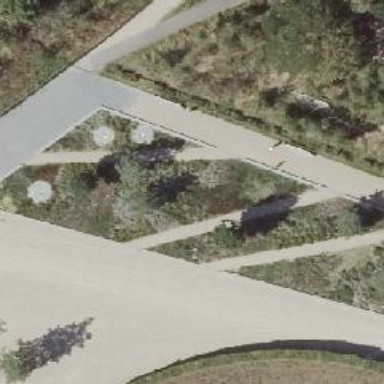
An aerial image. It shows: Compacted footway.